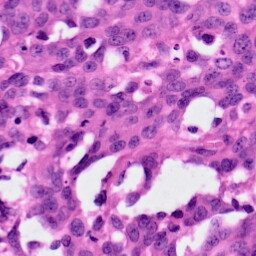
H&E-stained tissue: Ovarian